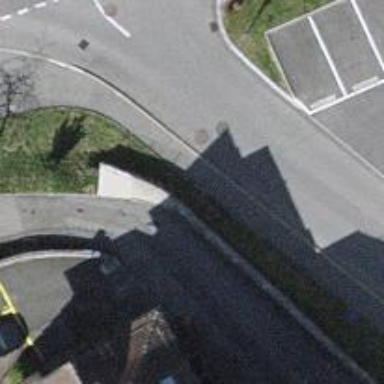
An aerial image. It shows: Alleyway designated as service road.